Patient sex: M
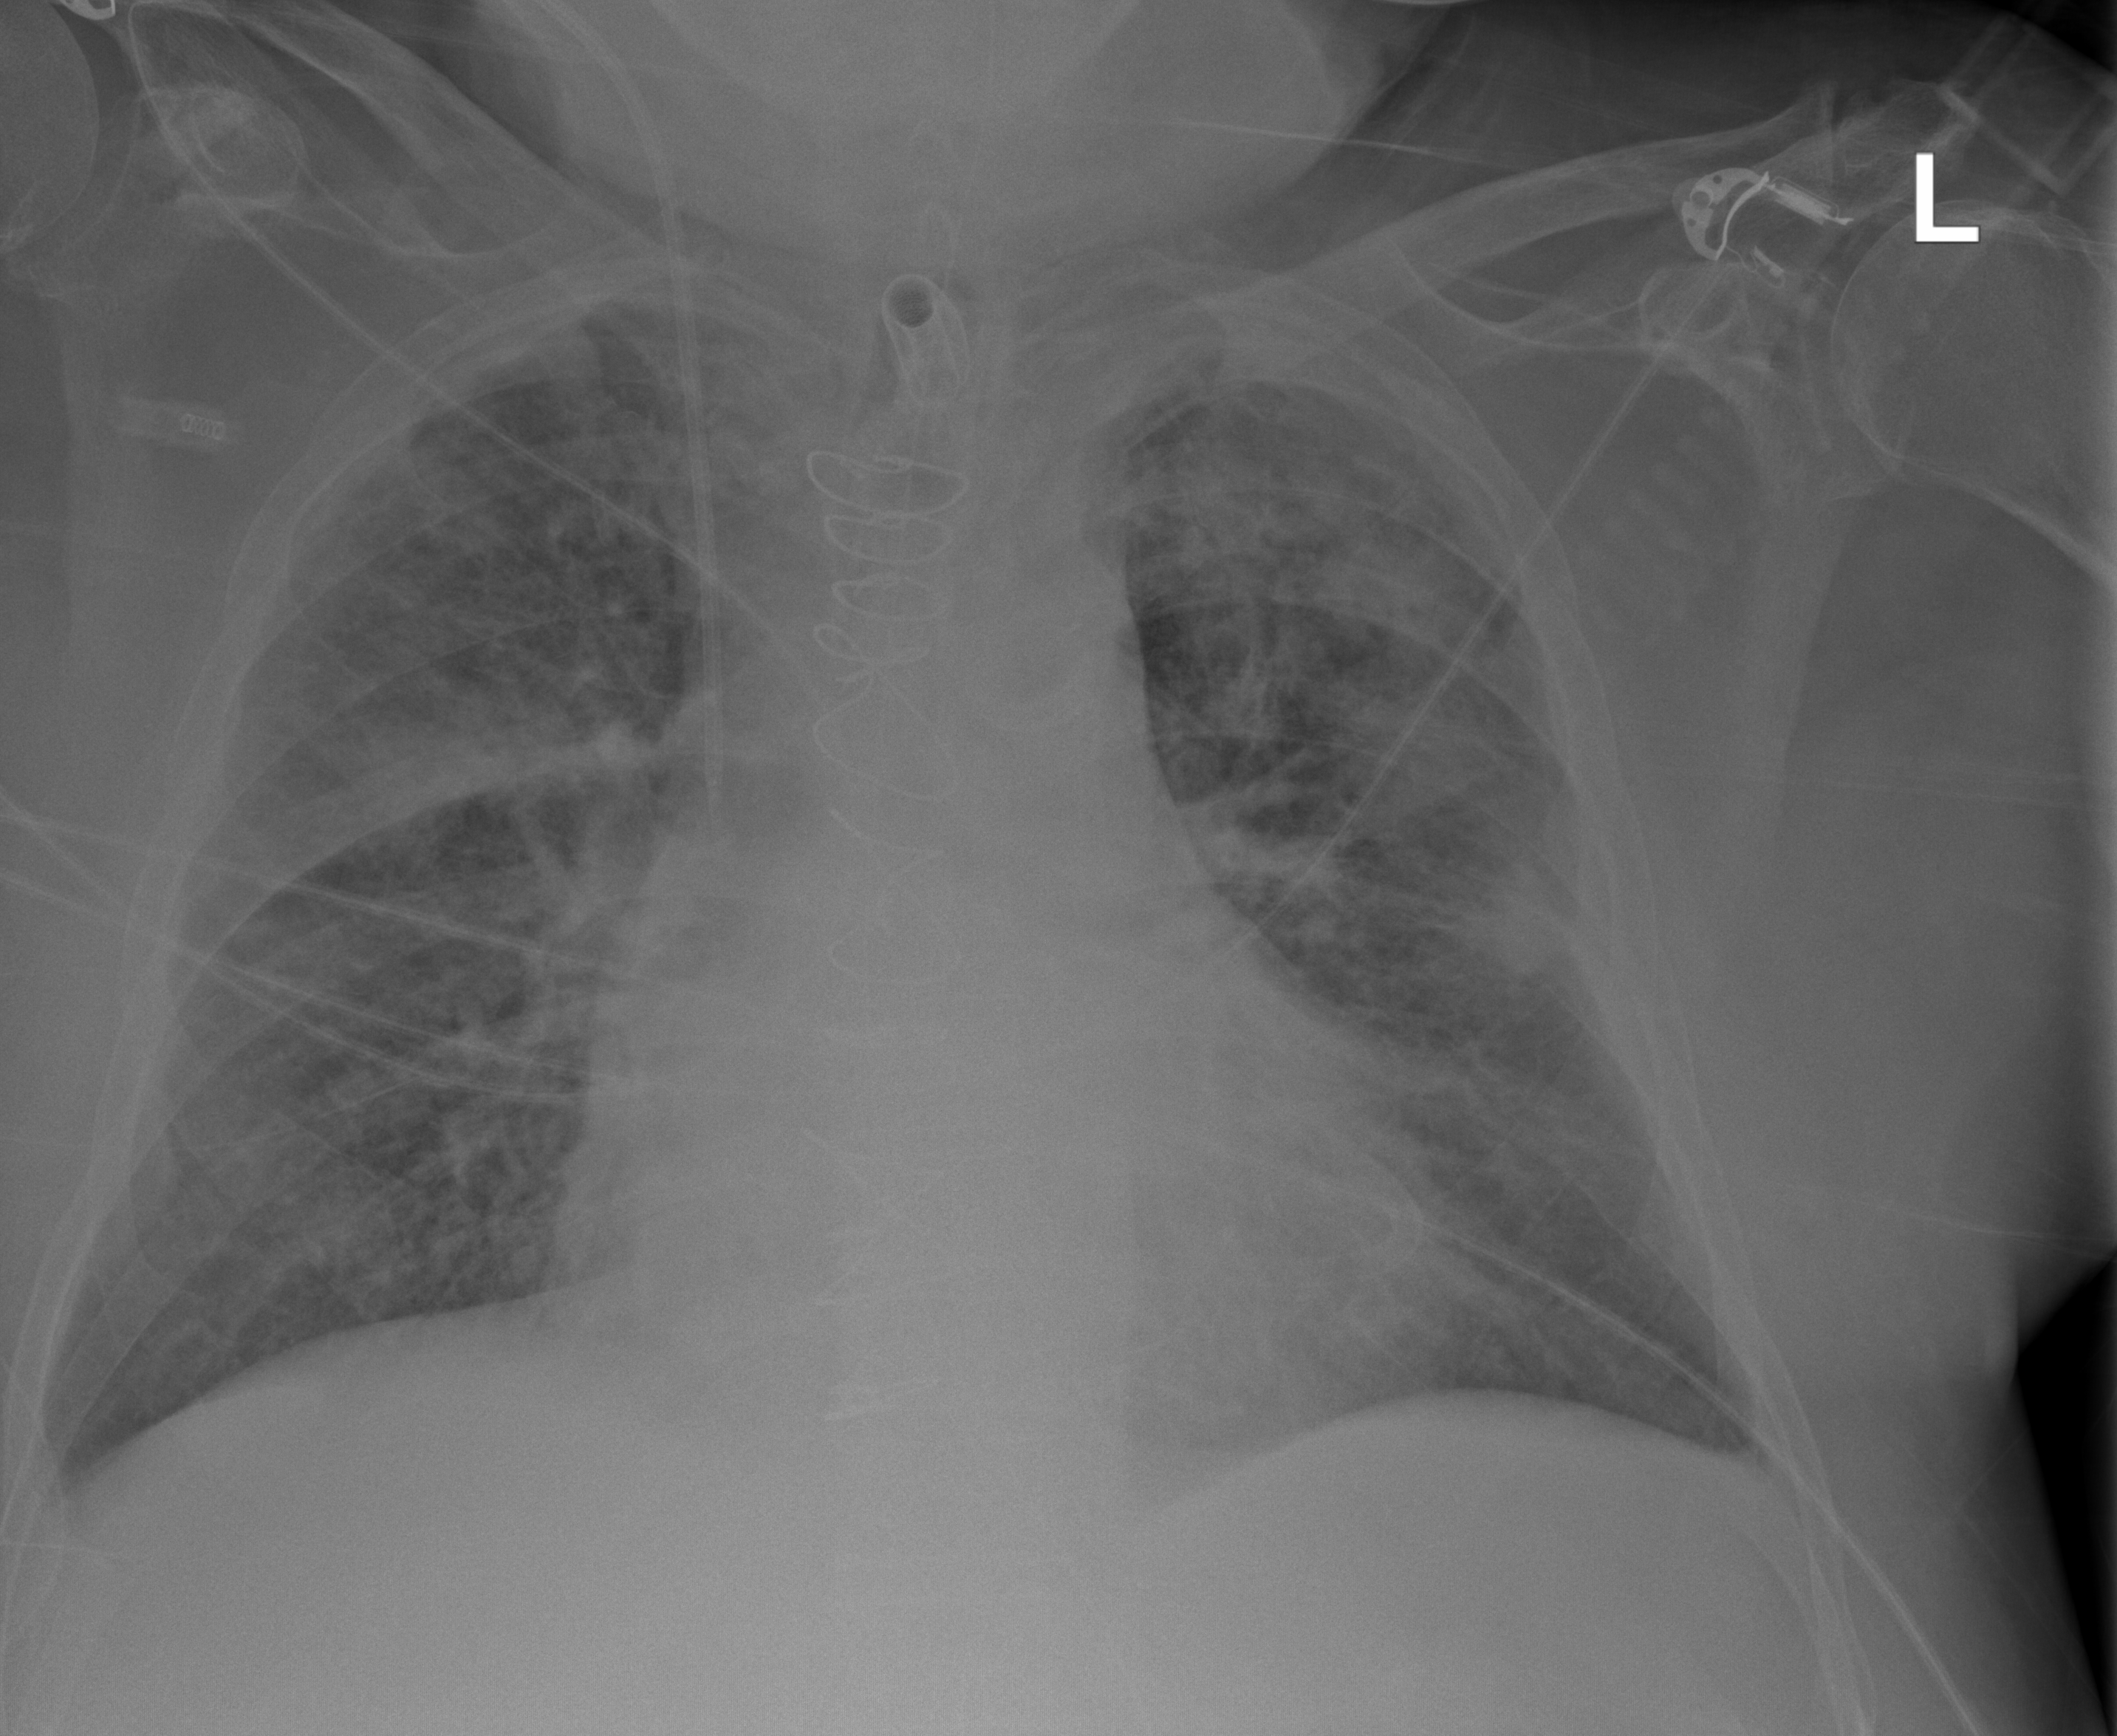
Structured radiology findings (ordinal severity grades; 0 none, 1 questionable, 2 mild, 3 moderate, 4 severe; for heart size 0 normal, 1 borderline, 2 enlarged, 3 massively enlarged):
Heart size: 2
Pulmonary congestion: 2
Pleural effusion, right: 1
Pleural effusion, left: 1
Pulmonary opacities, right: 3
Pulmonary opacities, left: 3
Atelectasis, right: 3
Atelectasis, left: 3